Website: home-depot
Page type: receipt
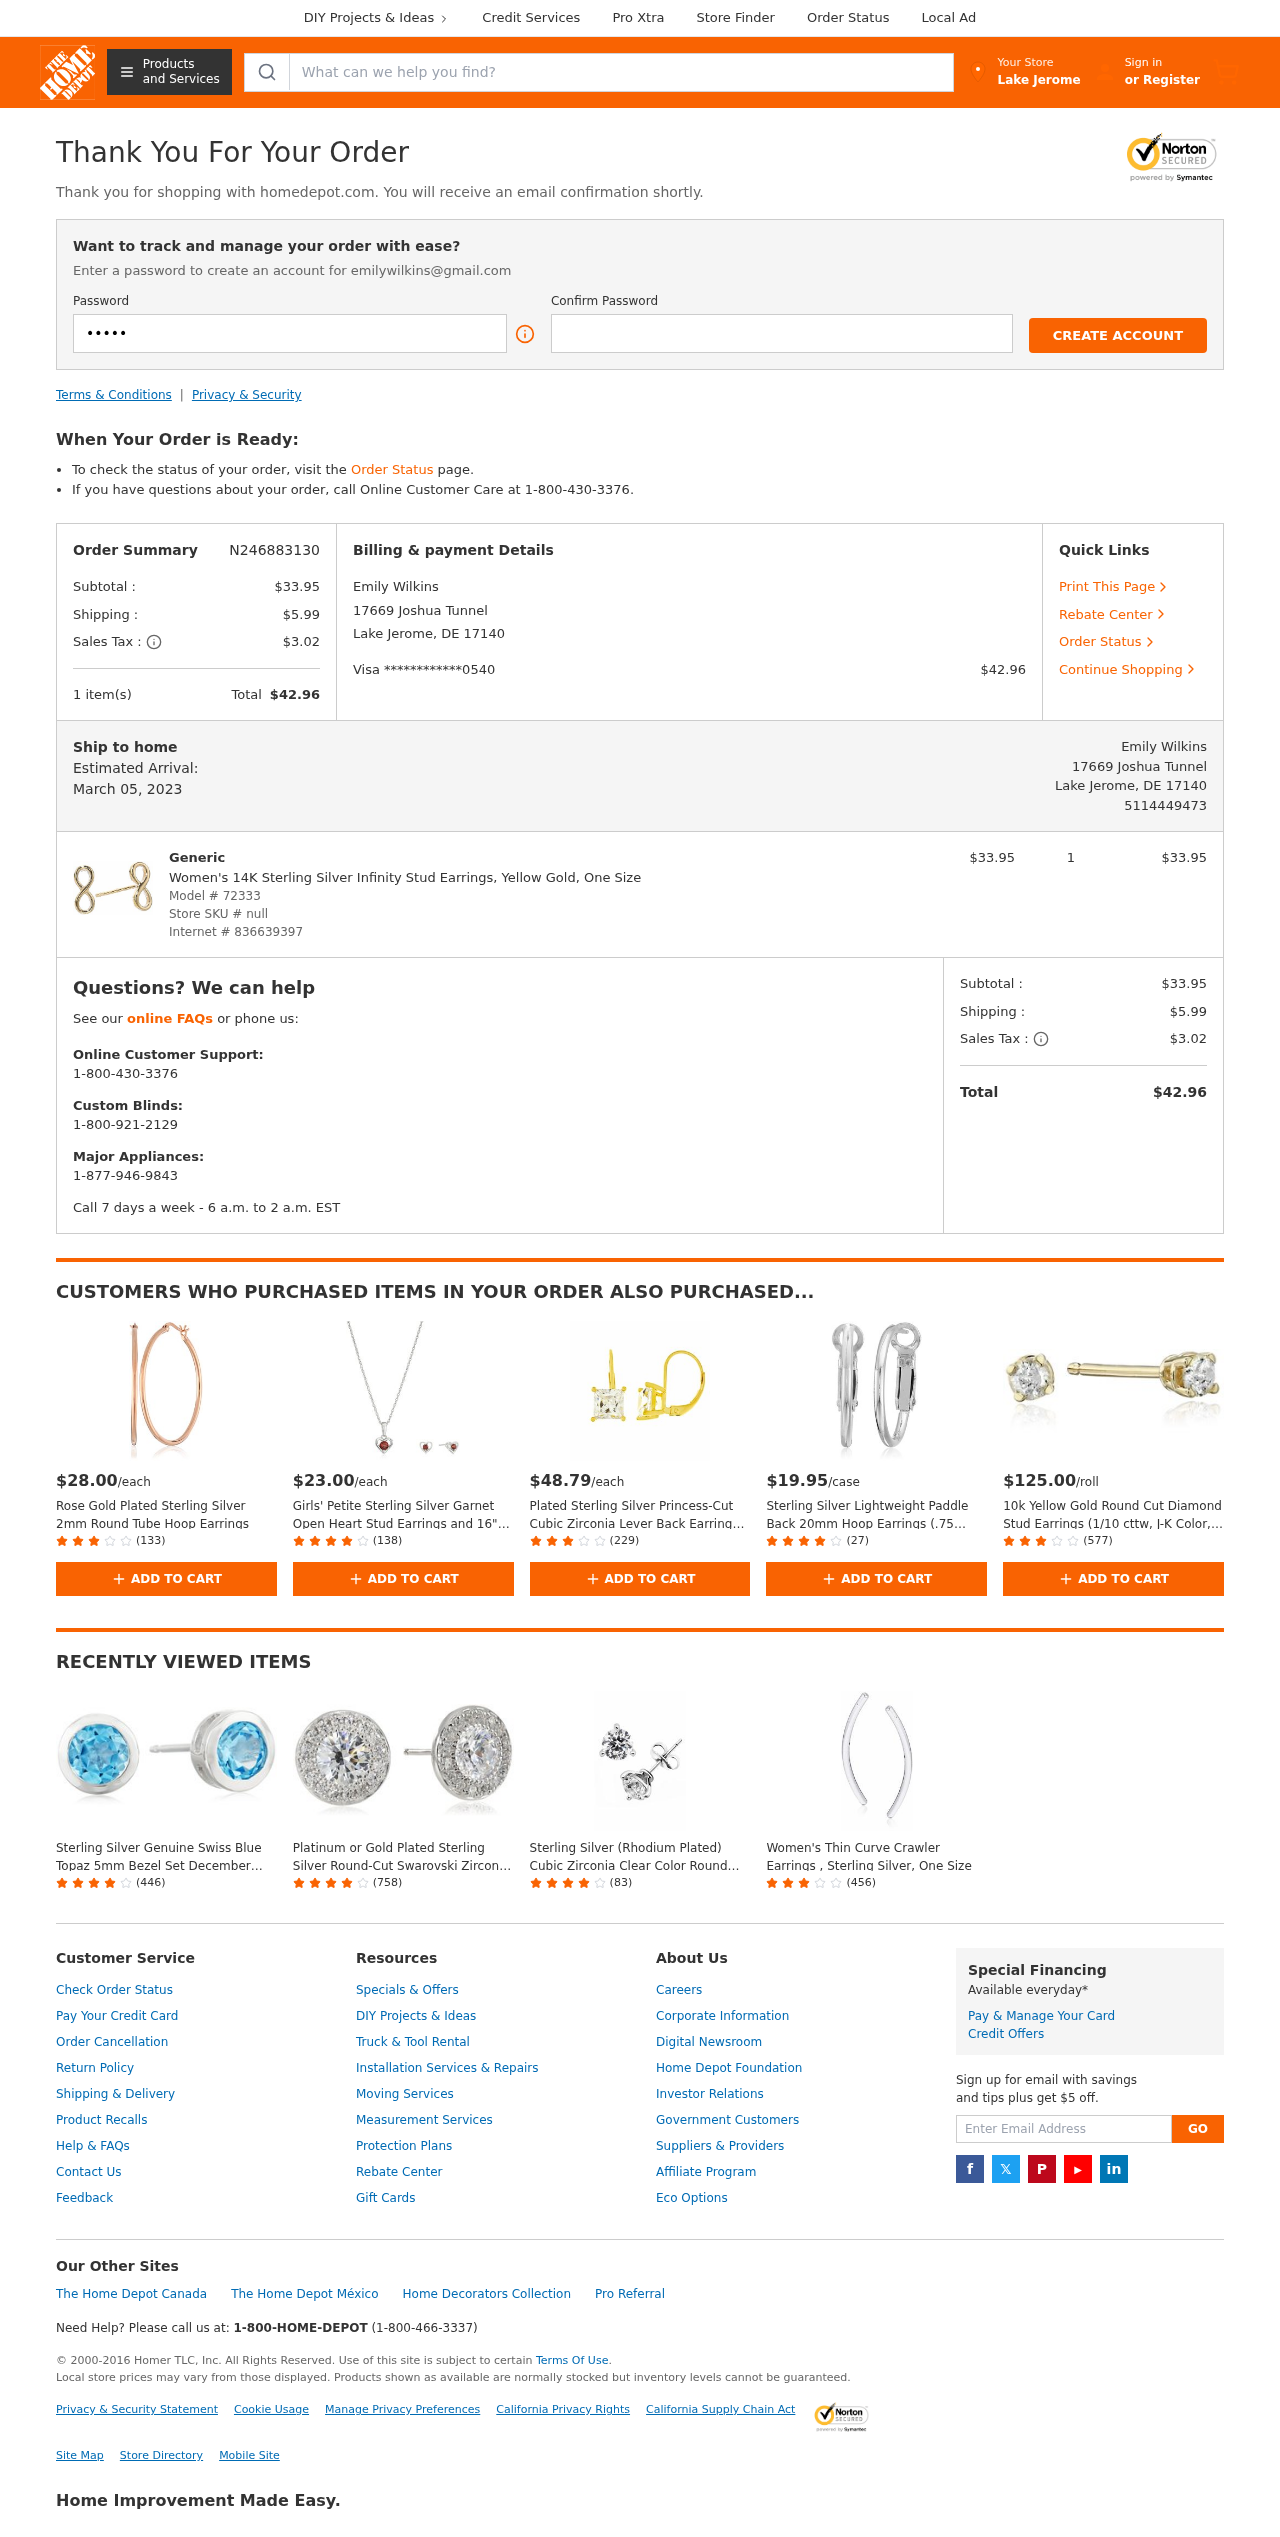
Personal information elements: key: PII_CARD_LAST4
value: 0540
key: PII_CARD_TYPE
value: Visa
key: PII_CITY
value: Lake Jerome
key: PII_EMAIL
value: emilywilkins@gmail.com
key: PII_FULLNAME
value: Emily Wilkins
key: PII_PHONE
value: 5114449473
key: PII_STREET
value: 17669 Joshua Tunnel
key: PII_CITY_STATE_ZIP
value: Lake Jerome, DE 17140
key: PII_FULLNAME2
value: Emily Wilkins
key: PII_POSTCODE
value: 17140
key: PII_STATE_ABBR
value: DE
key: PII_POSTCODE_FULL
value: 17140
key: PII_CITY_STATE
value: Lake Jerome, DE
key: PII_POSTCODE_NUMERIC
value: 17140
Product elements: key: PRODUCT1_BRAND
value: Generic
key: PRODUCT1_NAME
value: Women's 14K Sterling Silver Infinity Stud Earrings, Yellow Gold, One Size
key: PRODUCT1_PRICE
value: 33.95
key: PRODUCT1_QUANTITY
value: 1
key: PRODUCT2_PRICE
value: $28.00
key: PRODUCT2_NAME
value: Rose Gold Plated Sterling Silver 2mm Round Tube Hoop Earrings
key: PRODUCT2_NUM_RATINGS
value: (133)
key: PRODUCT3_PRICE
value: $23.00
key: PRODUCT3_NAME
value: Girls' Petite Sterling Silver Garnet Open Heart Stud Earrings and 16" Pendant Necklace Jewelry Set
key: PRODUCT3_NUM_RATINGS
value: (138)
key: PRODUCT4_PRICE
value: $48.79
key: PRODUCT4_NAME
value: Plated Sterling Silver Princess-Cut Cubic Zirconia Lever Back Earrings (2 cttw)
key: PRODUCT4_NUM_RATINGS
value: (229)
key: PRODUCT5_PRICE
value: $19.95
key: PRODUCT5_NAME
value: Sterling Silver Lightweight Paddle Back 20mm Hoop Earrings (.75 diameter)
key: PRODUCT5_NUM_RATINGS
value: (27)
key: PRODUCT6_PRICE
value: $125.00
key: PRODUCT6_NAME
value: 10k Yellow Gold Round Cut Diamond Stud Earrings (1/10 cttw, J-K Color, I3 Clarity)
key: PRODUCT6_NUM_RATINGS
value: (577)
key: PRODUCT7_NAME
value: Sterling Silver Genuine Swiss Blue Topaz 5mm Bezel Set December Birthstone Stud Earrings
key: PRODUCT7_NUM_RATINGS
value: (446)
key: PRODUCT8_NAME
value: Platinum or Gold Plated Sterling Silver Round-Cut Swarovski Zirconia Halo Stud Earrings, also Availa
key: PRODUCT8_NUM_RATINGS
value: (758)
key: PRODUCT9_NAME
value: Sterling Silver (Rhodium Plated) Cubic Zirconia Clear Color Round Cut (8mm) Stud Earrings
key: PRODUCT9_NUM_RATINGS
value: (83)
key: PRODUCT10_NAME
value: Women's Thin Curve Crawler Earrings , Sterling Silver, One Size
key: PRODUCT10_NUM_RATINGS
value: (456)
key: PRODUCT_MODEL_NUMBER
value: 72333
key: PRODUCT_INTERNET_NUMBER
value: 836639397
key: PRODUCT1_LINE_TOTAL
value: $33.95
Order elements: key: ORDER_ID
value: N246883130
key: ORDER_SUBTOTAL
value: $33.95
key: ORDER_SHIPPING_COST
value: $5.99
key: ORDER_TAX
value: $3.02
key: ORDER_NUM_ITEMS
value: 1 item(s)
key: ORDER_TOTAL
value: $42.96
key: ORDER_DELIVERY_DATE
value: March 05, 2023
Search elements: key: HEADER_SEARCH
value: What can we help you find?
Other elements: key: STORE_SKU
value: null